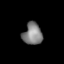
Tissue: lung
Cell type: Epithelial cells
Senescence score: 0.2325
Nuclear area (px): 412
Mean DAPI intensity: 127.794